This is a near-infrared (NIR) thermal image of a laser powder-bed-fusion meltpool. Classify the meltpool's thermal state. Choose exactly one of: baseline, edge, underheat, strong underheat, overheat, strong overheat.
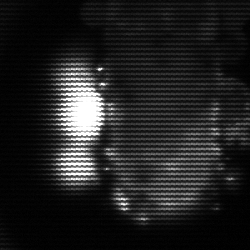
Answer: strong underheat